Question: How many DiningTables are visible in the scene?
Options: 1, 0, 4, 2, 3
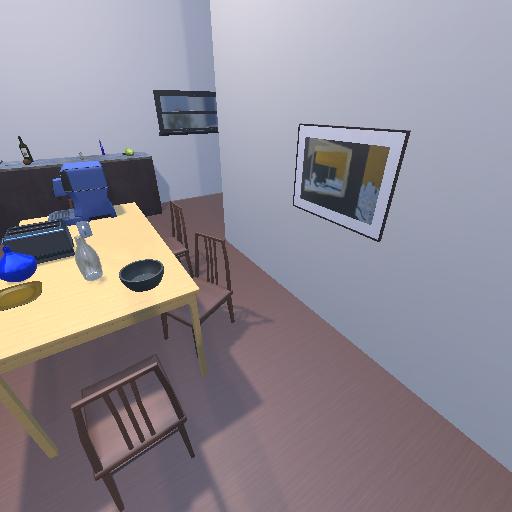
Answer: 1